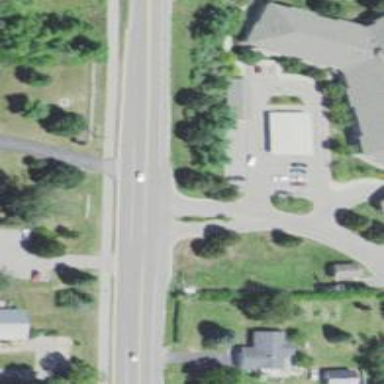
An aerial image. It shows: Secondary road.